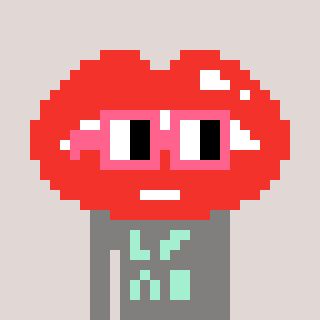
a pixel art character with square pink glasses, a lips-shaped head and a bluegrey-colored body on a warm background